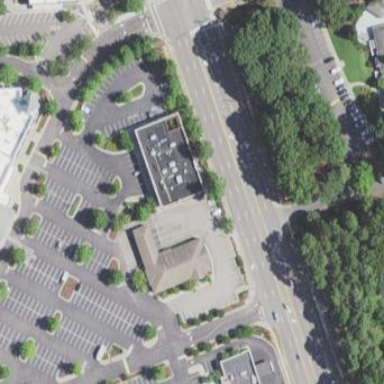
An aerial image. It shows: Parking area with surface.